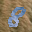
Label: 8